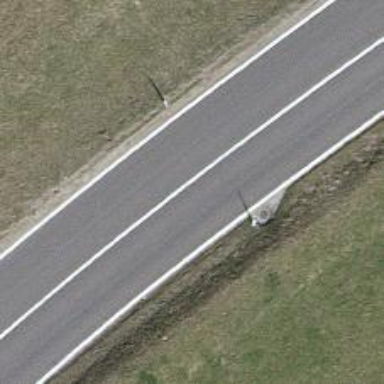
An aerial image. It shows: Primary highway.